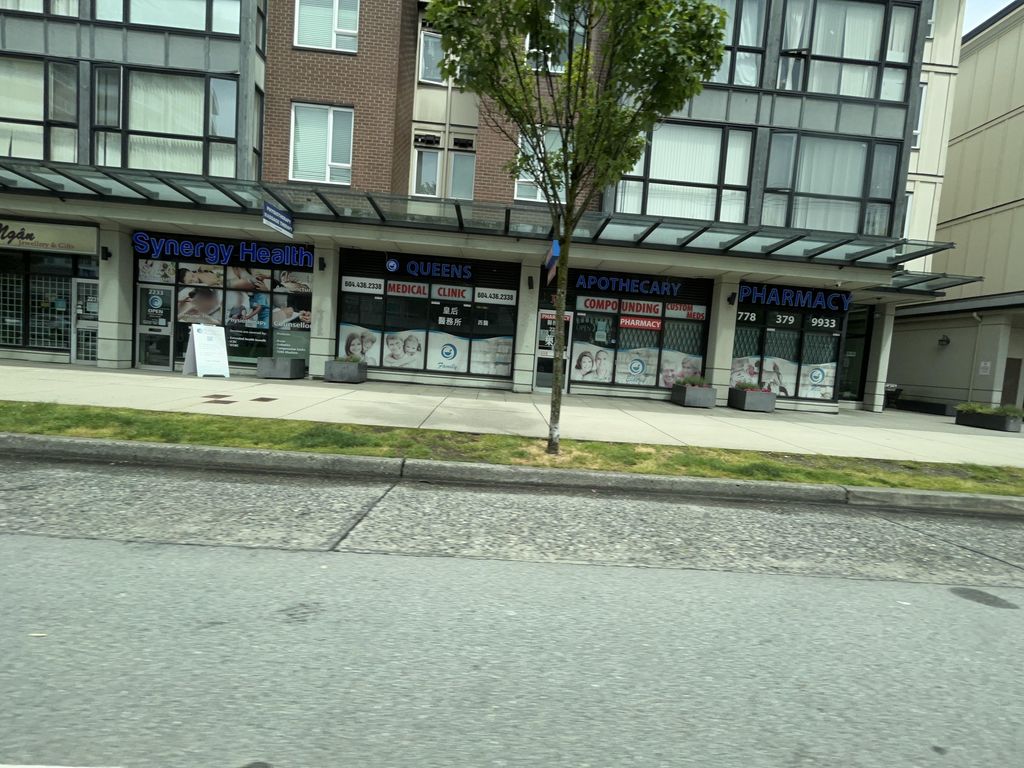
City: vancouver